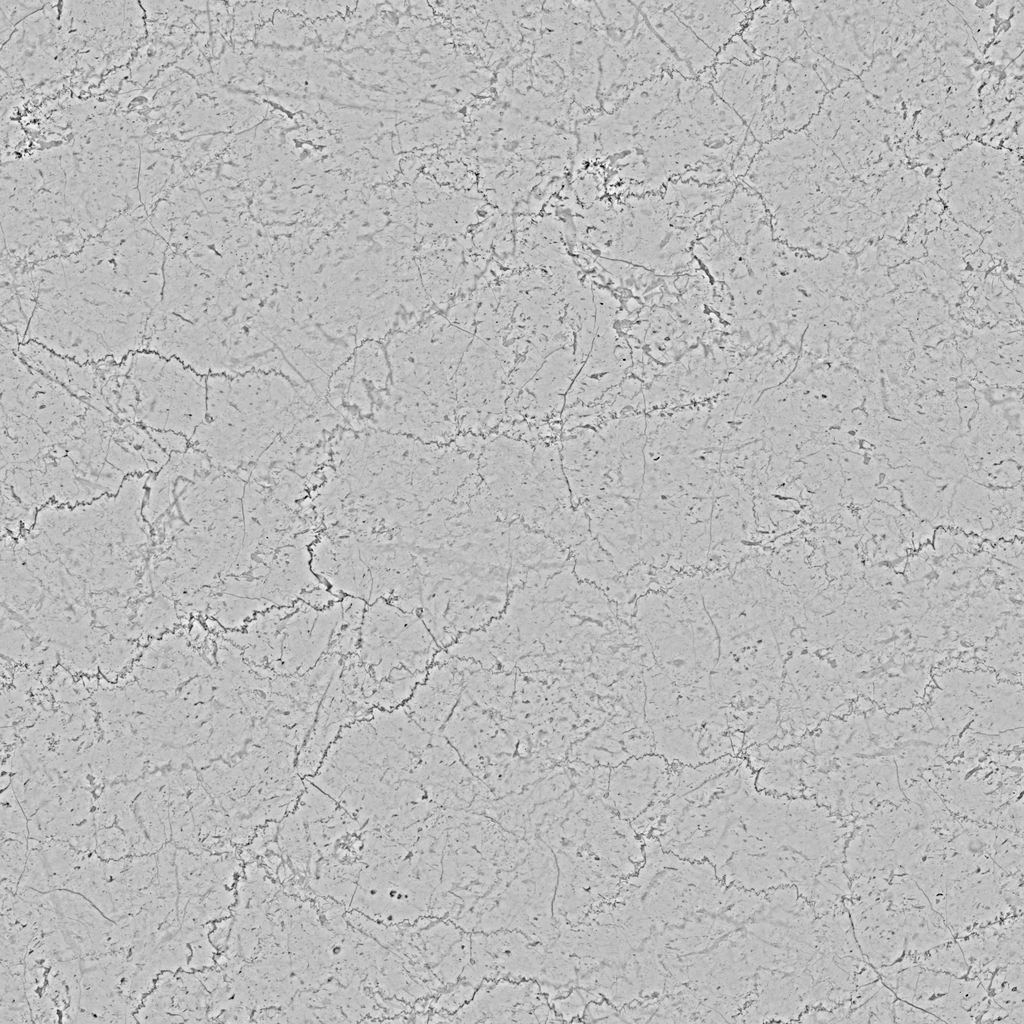
Texture map type: Displacement